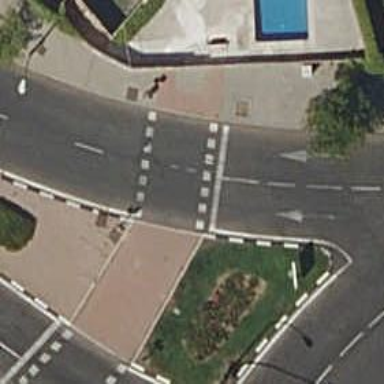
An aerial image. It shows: Marked crossing on footway.